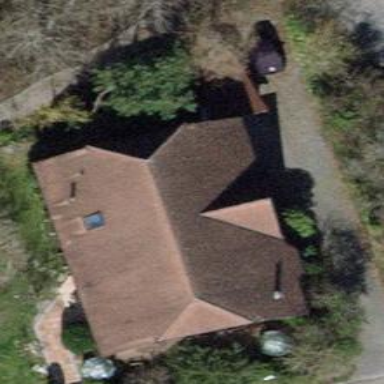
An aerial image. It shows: Hipped roof house.